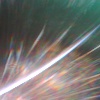
Label: sunburn